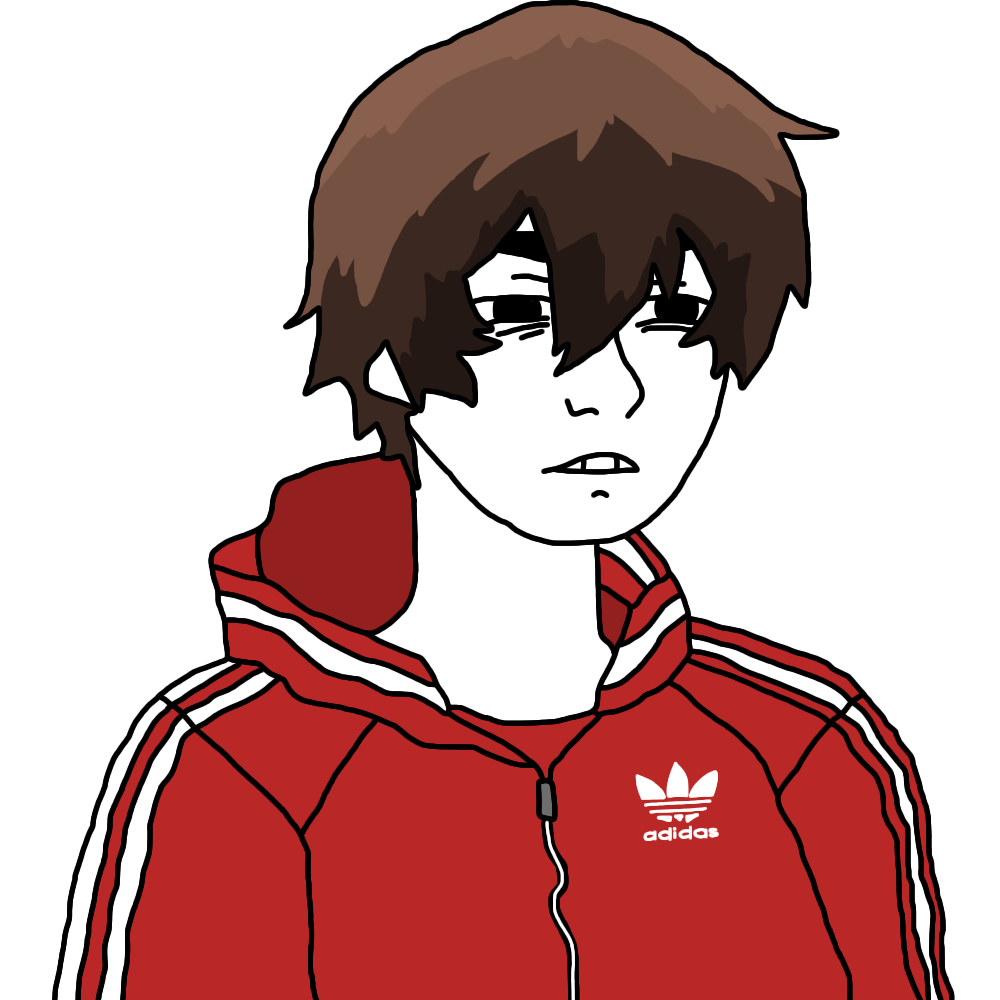
Label: 5_Twinkjak